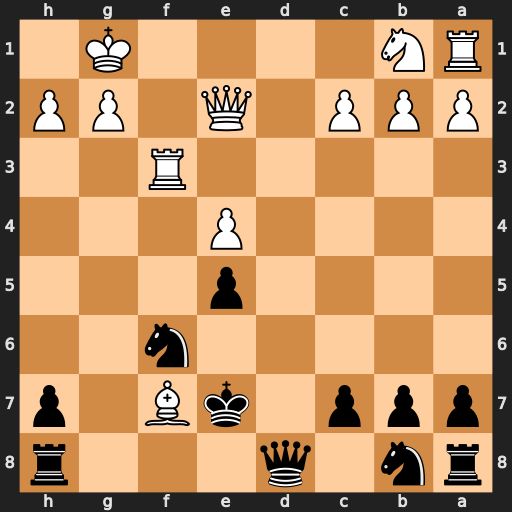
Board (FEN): rn1q3r/ppp1kB1p/5n2/4p3/4P3/5R2/PPP1Q1PP/RN4K1
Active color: b
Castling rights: -
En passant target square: -
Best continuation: Qd4+ Kh1 Qxb2 Qf1 Qxa1